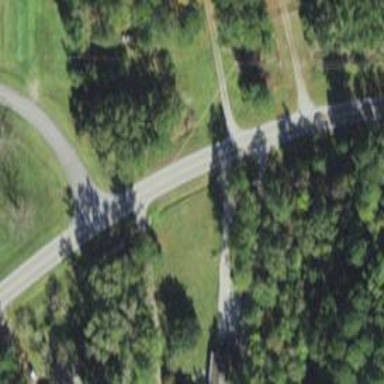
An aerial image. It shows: Tertiary road.